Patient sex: F
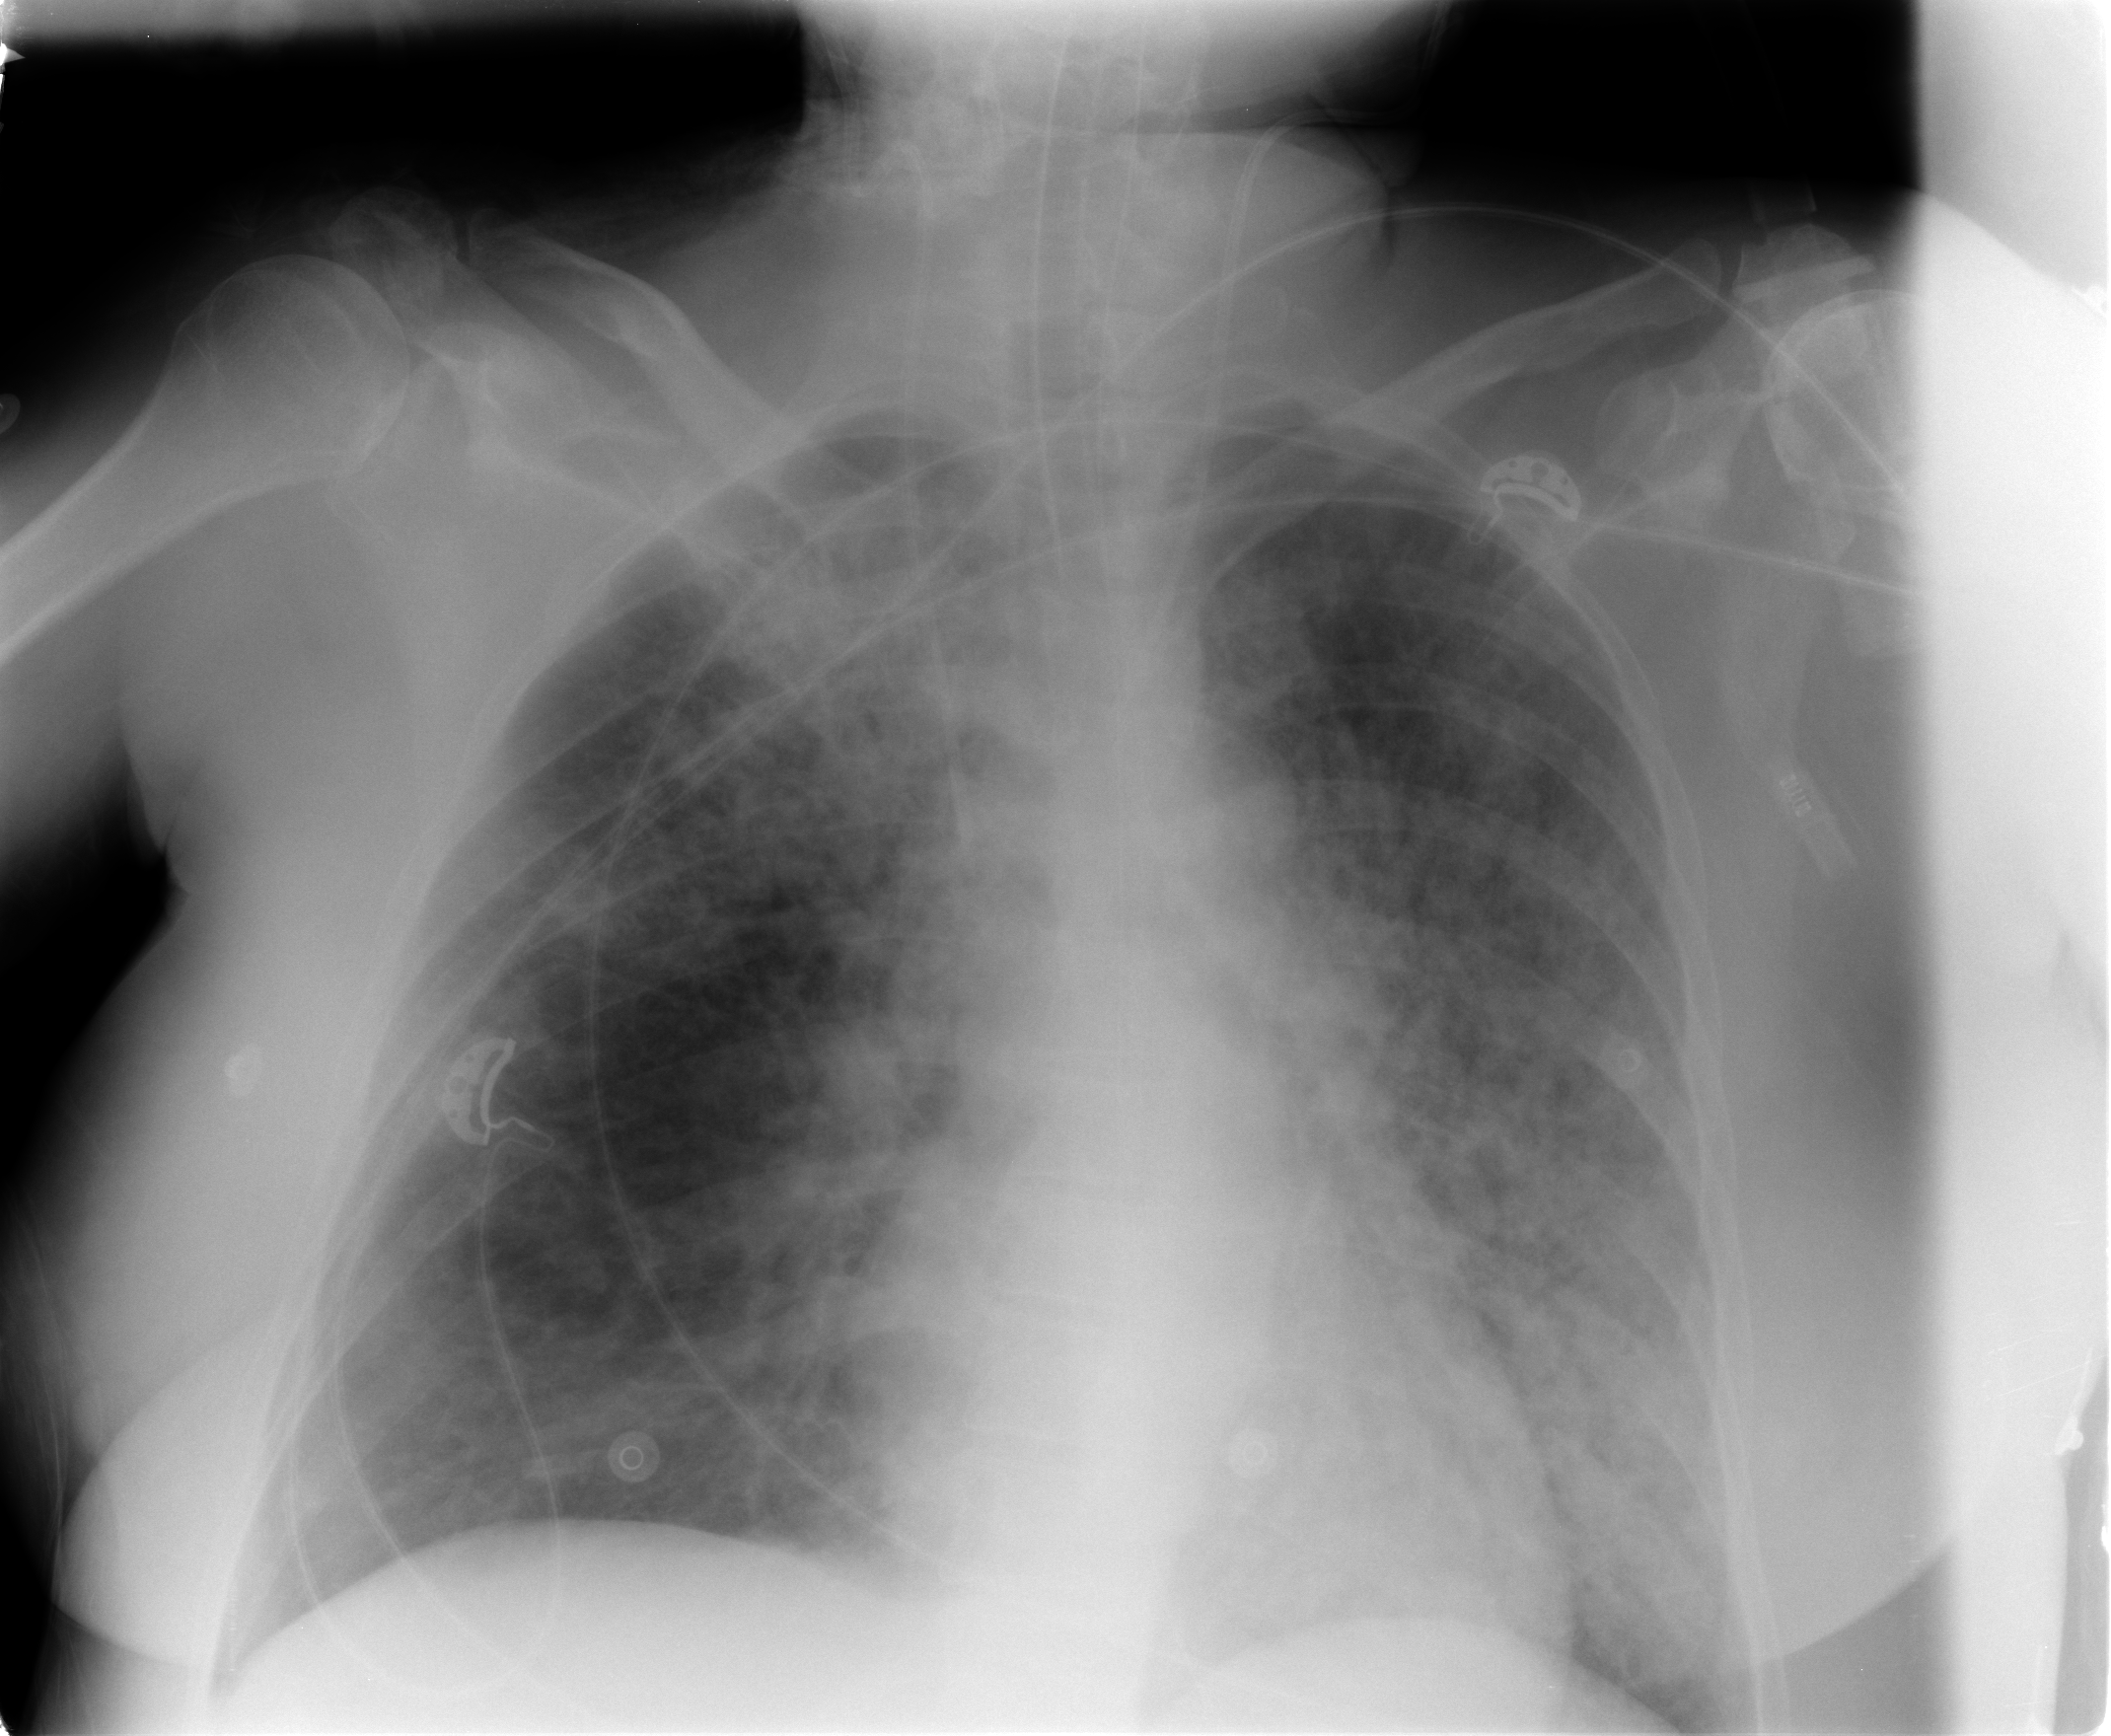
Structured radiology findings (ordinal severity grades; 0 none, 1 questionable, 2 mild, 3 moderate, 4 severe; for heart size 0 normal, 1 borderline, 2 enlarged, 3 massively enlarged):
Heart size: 0
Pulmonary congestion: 3
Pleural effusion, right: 0
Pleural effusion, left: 0
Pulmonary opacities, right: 3
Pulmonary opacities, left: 3
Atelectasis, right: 3
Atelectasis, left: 3